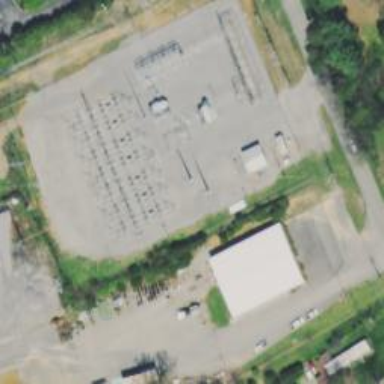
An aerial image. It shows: Substation for power supply.